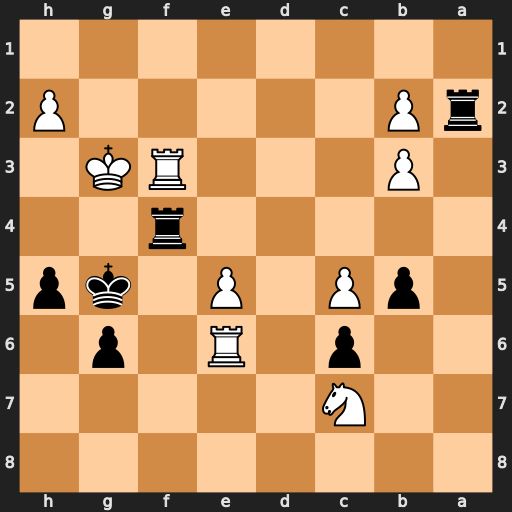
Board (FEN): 8/2N5/2p1R1p1/1pP1P1kp/5r2/1P3RK1/rP5P/8
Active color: b
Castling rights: -
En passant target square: -
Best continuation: h4+ Kf2 Rxb2+ Ke3 Rxb3+